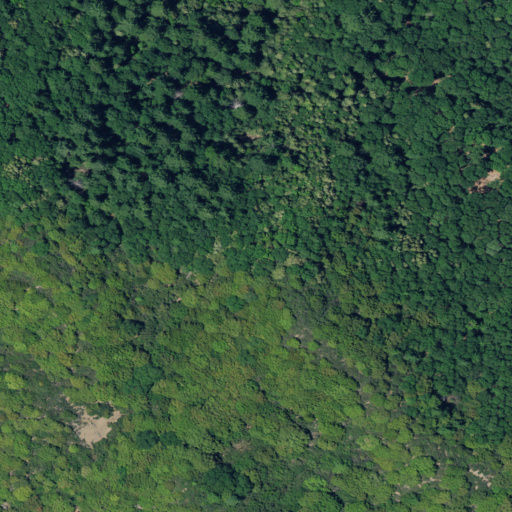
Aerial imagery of mountain in California named Black Oak Mountain containing evergreen forest and mixed forest